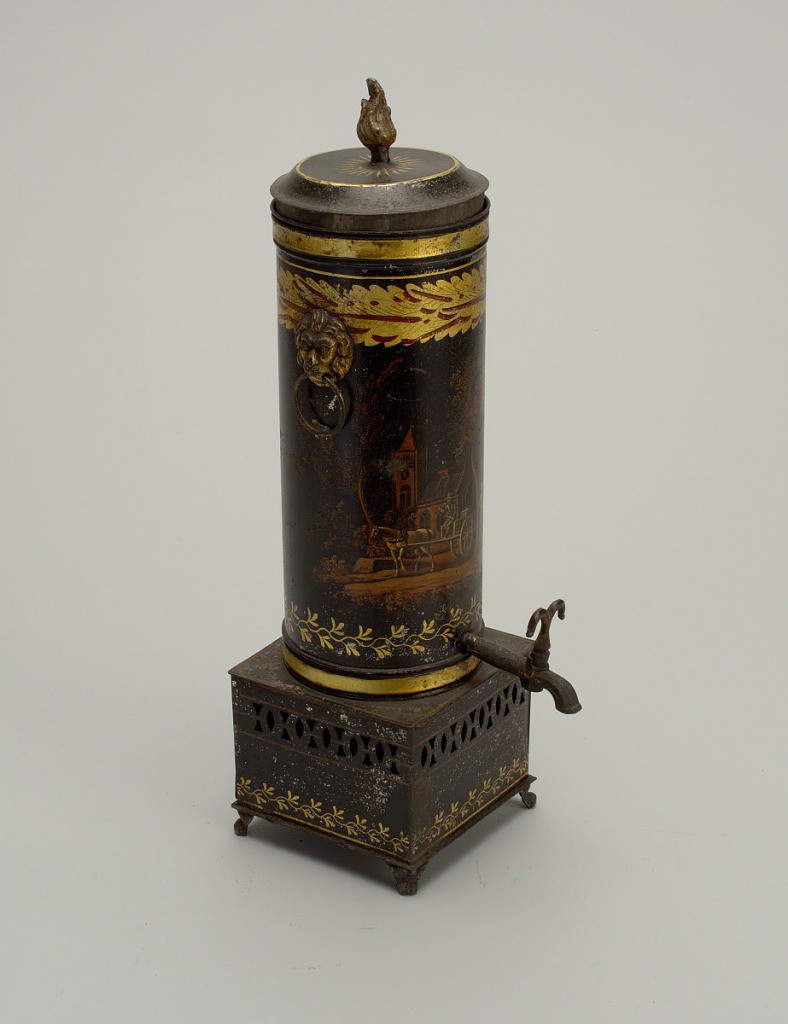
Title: Coffee pot and lid
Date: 1800–1825
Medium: Enameled tôle
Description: a) Cylindrical chamber fitted with coffee basket, standing vertically on pierced square base, which is fitted with sliding drawer for heating arrangement. Cylinder has faucet at bottom, and at top two ring handles with lion-mask holders. B) flat cover with flame finial. Black, with gilt and painted decoration.